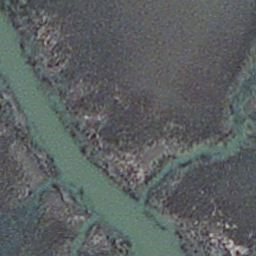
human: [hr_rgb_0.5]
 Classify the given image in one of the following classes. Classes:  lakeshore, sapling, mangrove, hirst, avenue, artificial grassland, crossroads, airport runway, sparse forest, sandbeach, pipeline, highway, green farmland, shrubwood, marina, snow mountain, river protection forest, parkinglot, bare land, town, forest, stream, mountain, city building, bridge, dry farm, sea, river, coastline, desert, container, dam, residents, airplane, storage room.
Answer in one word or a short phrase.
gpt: stream